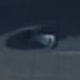
Vehicle type: Car